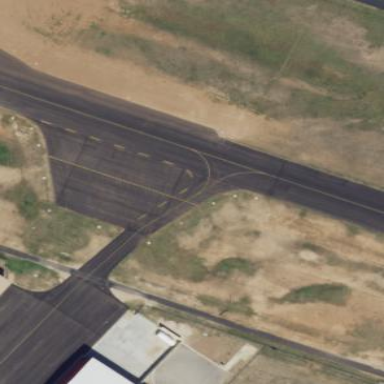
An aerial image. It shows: Apron at the airport.